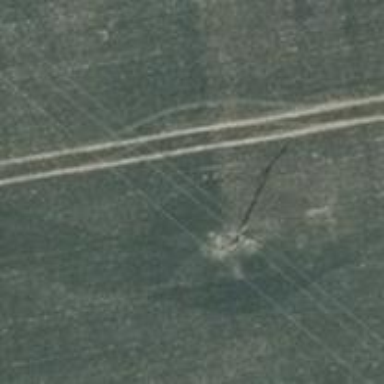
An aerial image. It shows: Power pole.